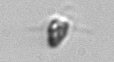
Label: Pyramimonas